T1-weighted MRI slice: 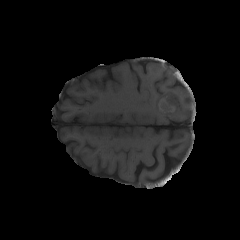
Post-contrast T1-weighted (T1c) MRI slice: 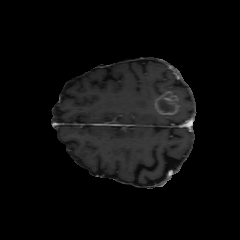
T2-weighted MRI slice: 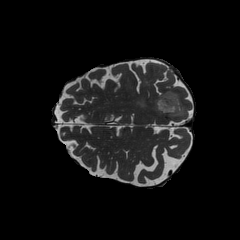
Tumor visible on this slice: yes